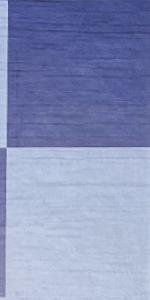
Label: Empty